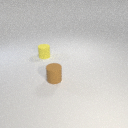
small yellow rubber cylinder to the left of small brown rubber cylinder